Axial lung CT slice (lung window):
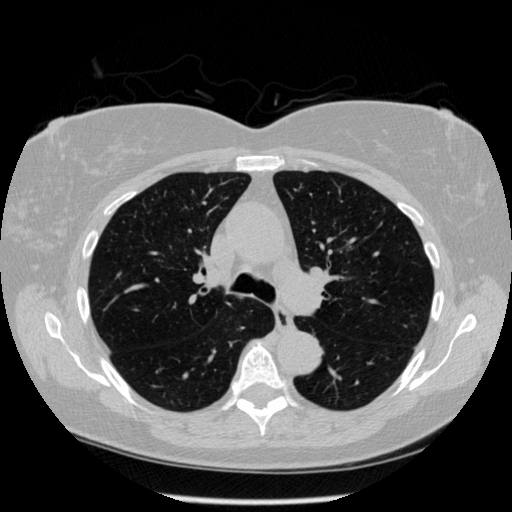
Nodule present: no